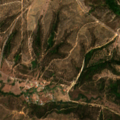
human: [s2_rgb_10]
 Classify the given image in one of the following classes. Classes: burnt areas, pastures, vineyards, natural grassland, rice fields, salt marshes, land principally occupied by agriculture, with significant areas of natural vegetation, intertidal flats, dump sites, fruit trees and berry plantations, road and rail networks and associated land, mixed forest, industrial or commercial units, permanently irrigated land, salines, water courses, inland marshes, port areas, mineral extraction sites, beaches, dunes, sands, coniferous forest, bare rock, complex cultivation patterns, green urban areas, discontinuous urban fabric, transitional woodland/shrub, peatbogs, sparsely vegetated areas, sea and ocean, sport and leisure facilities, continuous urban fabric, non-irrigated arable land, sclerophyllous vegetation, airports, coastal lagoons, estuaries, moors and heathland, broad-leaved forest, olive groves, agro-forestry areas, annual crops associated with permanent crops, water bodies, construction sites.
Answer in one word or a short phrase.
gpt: non-irrigated arable land, transitional woodland/shrub